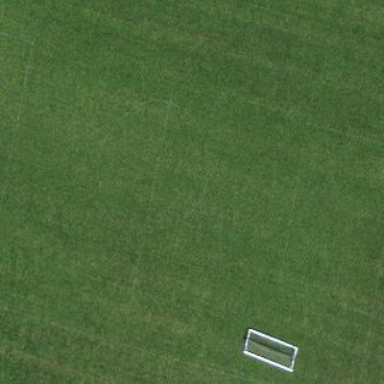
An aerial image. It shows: Soccer pitch for leisureland activities.